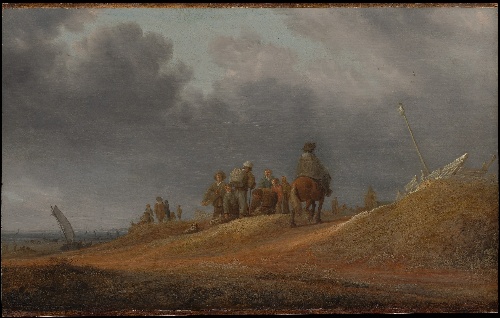
Title: Market by the Seashore
Artist: Salomon van Ruysdael
Artist bio: Dutch, Naarden, born ca. 1600–1603, died 1670 Haarlem
Date: 1637
Object type: Painting
Classification: Paintings
Medium: Oil on wood
Dimensions: 16 x 23 3/8 in. (40.6 x 59.4 cm)
Department: European Paintings
Credit line: Bequest of Rupert L. Joseph, 1959
Accession year: 1960
Repository: Metropolitan Museum of Art, New York, NY
Tags: Men|Beaches|Boats|Horses